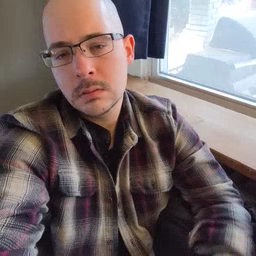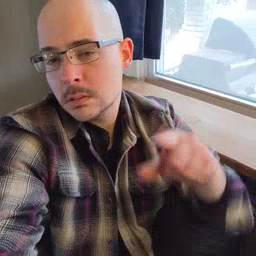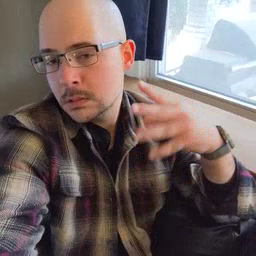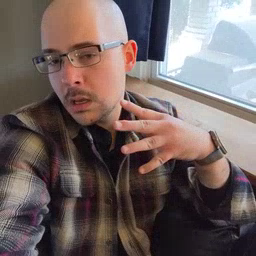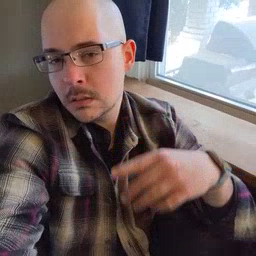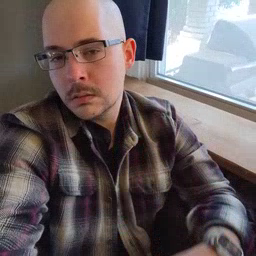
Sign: sun